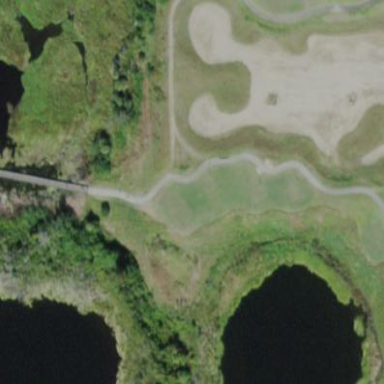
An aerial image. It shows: Area of rough grass used for golf.